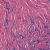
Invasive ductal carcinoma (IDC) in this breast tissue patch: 0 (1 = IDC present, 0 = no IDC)